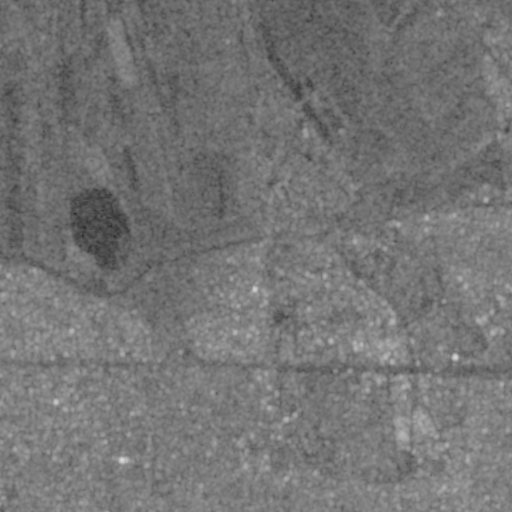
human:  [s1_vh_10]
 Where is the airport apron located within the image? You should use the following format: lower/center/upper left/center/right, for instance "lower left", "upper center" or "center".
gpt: The airport apron is located in the upper right of the image.
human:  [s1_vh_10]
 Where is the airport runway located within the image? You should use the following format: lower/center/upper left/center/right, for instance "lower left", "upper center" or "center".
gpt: The airport runway is located in the upper center of the image.
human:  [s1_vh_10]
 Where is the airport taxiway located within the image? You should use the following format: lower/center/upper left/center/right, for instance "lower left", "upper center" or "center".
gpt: The airport taxiway is located in the upper right of the image.
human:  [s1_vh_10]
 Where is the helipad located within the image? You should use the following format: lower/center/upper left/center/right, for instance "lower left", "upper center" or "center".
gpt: The helipad is located in the upper right of the image.
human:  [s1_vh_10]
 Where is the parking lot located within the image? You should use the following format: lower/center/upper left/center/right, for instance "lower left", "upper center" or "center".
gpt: The parking lot is located in the lower right of the image.
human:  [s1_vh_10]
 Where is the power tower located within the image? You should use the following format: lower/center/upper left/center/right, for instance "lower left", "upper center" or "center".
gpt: There is no power tower in the image.

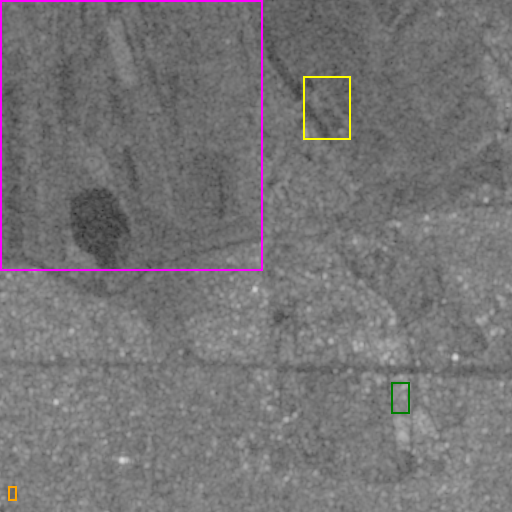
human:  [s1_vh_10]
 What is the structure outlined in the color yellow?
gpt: The structure outlined in yellow is an airport apron.
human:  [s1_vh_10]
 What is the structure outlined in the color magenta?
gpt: The structure outlined in magenta is a crop field.
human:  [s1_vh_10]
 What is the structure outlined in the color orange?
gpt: The structure outlined in orange is a park.
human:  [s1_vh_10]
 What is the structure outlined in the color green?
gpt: The structure outlined in green is a parking lot.
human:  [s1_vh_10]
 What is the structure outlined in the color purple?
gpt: There is no purple outline.